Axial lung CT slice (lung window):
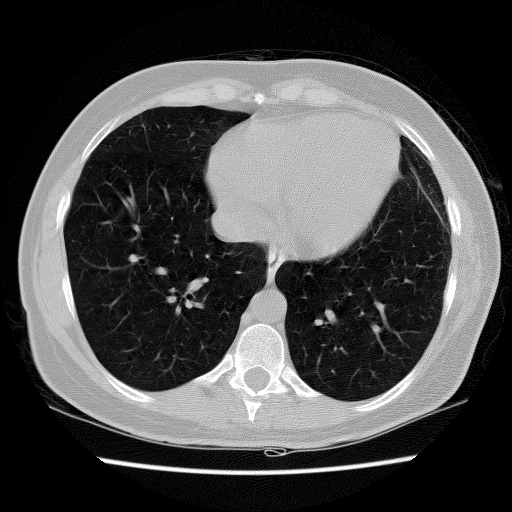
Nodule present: no